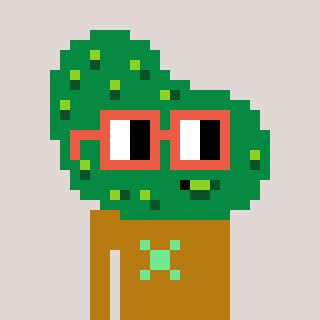
a pixel art character with square orange glasses, a pickle-shaped head and a gold-colored body on a warm background